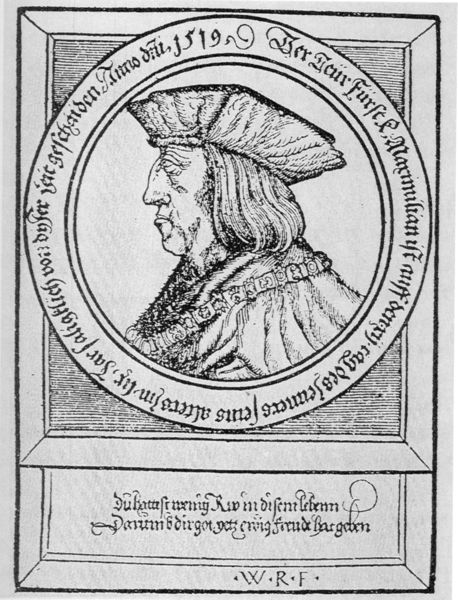
Titel: Bildnis von Kaiser Maximilian I
Künstler: Wolfgang Resch
Institution: (Seriendruck)
Schlagwörter: kopf, mann, umhang, weiß, frisur, grau, haar, hut, mund, nase, profil, schwarz, blick, alt, jacke, mütze, augen, kragen, pelz, rahmen, bildnis, portrait, porträt, signatur, auge, gewand, haare, mantel, adel, kaufmann, kinn, lippen, renaissance, kreis, rund, tondo, adlig, schrift, man, kette, grafik, kaiser, inschrift, deutsch, geschlossen, medaillon, links, druck, schraffur, radierung, stich, hakennase, verkniffen, schwarzweiß, text, uniform, adeliger, orden, herrscher, fürst, pelzkragen, portät, mittelalter, wams, adliger, medaille, dürer, porträr, emblem, kupferstich, quadrat, viereck, schwar, legende, münze, maximilian, schridt, buchillustration, hackennase, habsburg, ordenskette, habsburger, habsburgernase, maximilan, mützr, mantelkragen, parallelschraffur, dukaten, 1519, conterfeit, hjt, wrf, w.r.f